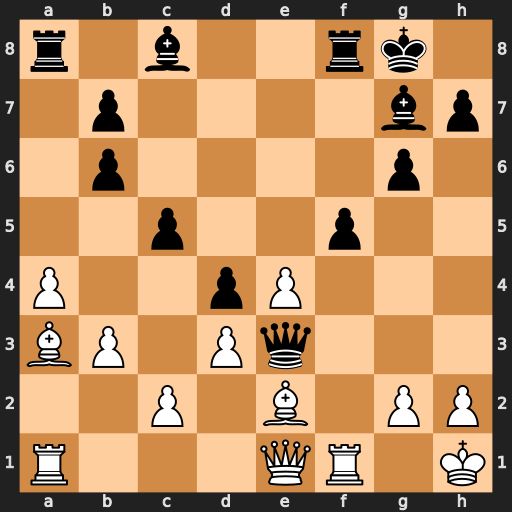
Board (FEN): r1b2rk1/1p4bp/1p4p1/2p2p2/P2pP3/BP1Pq3/2P1B1PP/R3QR1K
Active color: w
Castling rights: -
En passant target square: -
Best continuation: Bc1 Qxe2 Qxe2